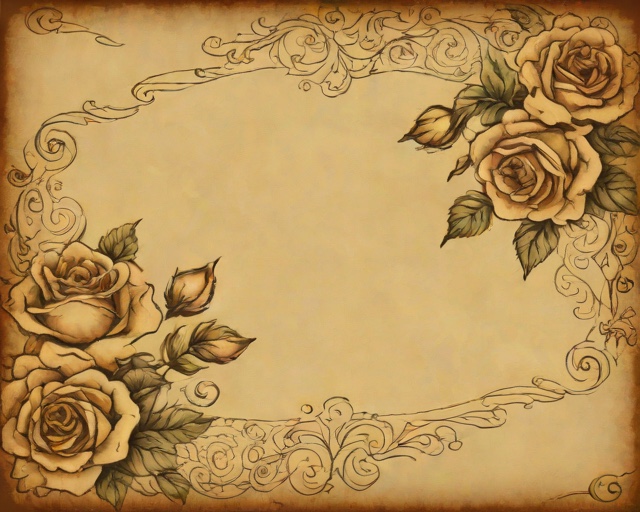
Category: Anniversary